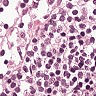
Metastatic tissue present: no